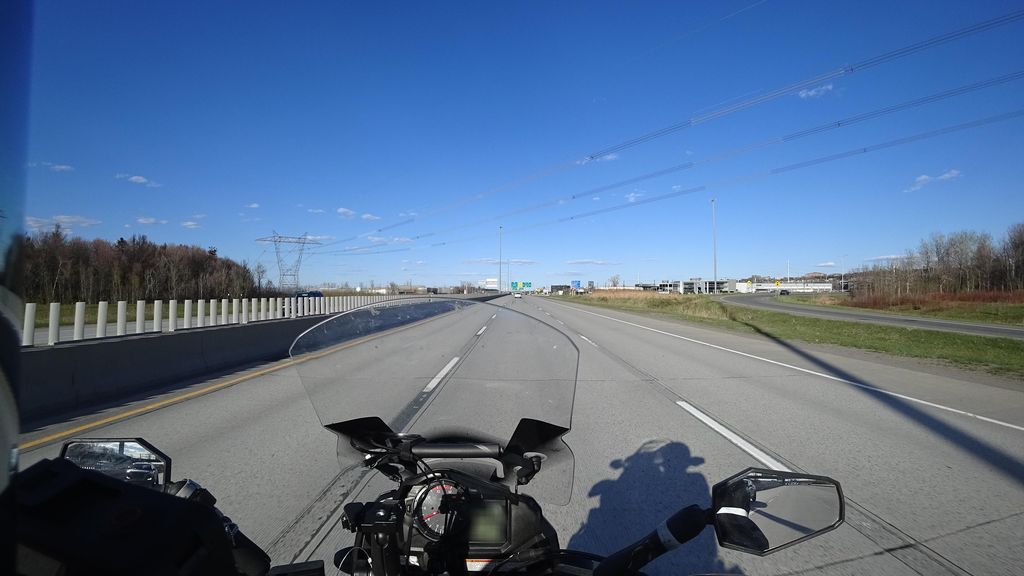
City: quebec_city